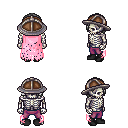
a pixel art fantasy rpg character, male body template, skeleton, pink tattered cape, magenta pants, white bangs hairstyle, chain helm, black shoes, four views (front, back, left, right), 2x2 character sprite sheet, small pixel art, hard edges, no anti-aliasing